Question: i have the following DB:

I want to create view that give this information in a row:
'''
document_id Creator Manager Special Archive
'''
(Creator,Manager,Special,Archive) are AuthorityName values
So fisrt i created a view:
'''
SELECT dbo.DocumentAuthorities.DocumentId, dbo.DocumentAuthorities.AuthorityId, dbo.Authorities.AuthorityName, dbo.Authorities.AuthorityLevel
FROM dbo.DocumentAuthorities CROSS JOIN
dbo.Authorities
'''
then i tried this:
'''
SELECT * FROM
(
SELECT Documents.Id, AuthorityName.AuthorityId, AuthorityName.AuthorityName
FROM AuthorityName CROSS JOIN Documents
) src
PIVOT
(
max(dbo.AuthorityName.AuthorityName)
FOR AuthorityName
IN ([Creator],[Director],[Special],[Archive])
)
'''
but i get this error:
> Msg 102, Level 15, State 1, Line 11 Incorrect syntax near ')'.
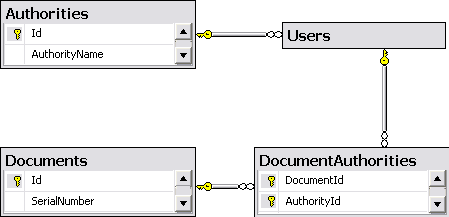
Answer: try this:
You have to give an alias name for your pivot table
'''
SELECT * FROM
(
SELECT Documents.Id, AuthorityName.AuthorityId, AuthorityName.AuthorityName
FROM AuthorityName CROSS JOIN Documents
) src
PIVOT
(
max(dbo.AuthorityName.AuthorityName)
FOR AuthorityName
IN ([Creator],[Director],[Special],[Archive])
) P -- < HERE
'''